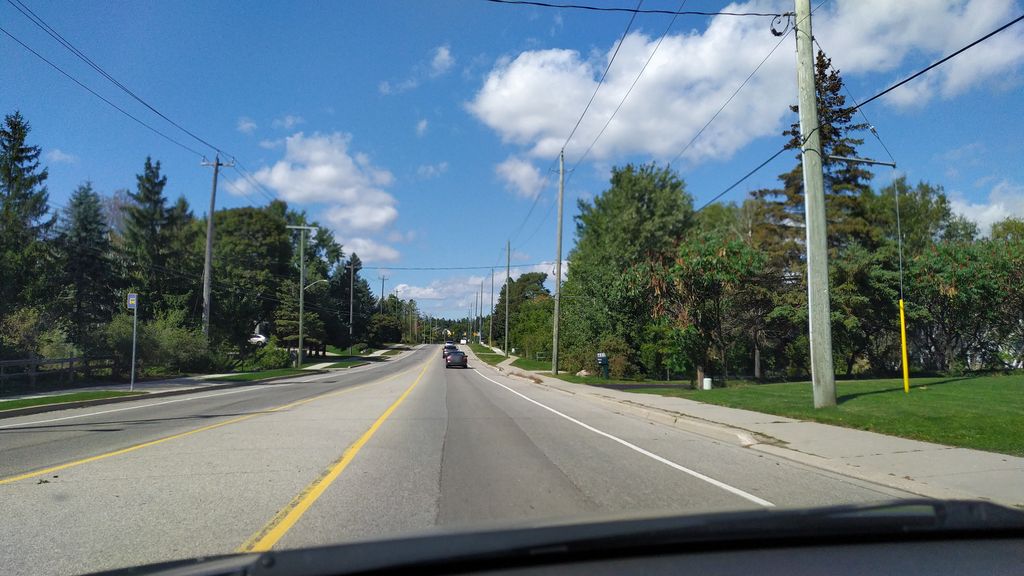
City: kitchener-waterloo